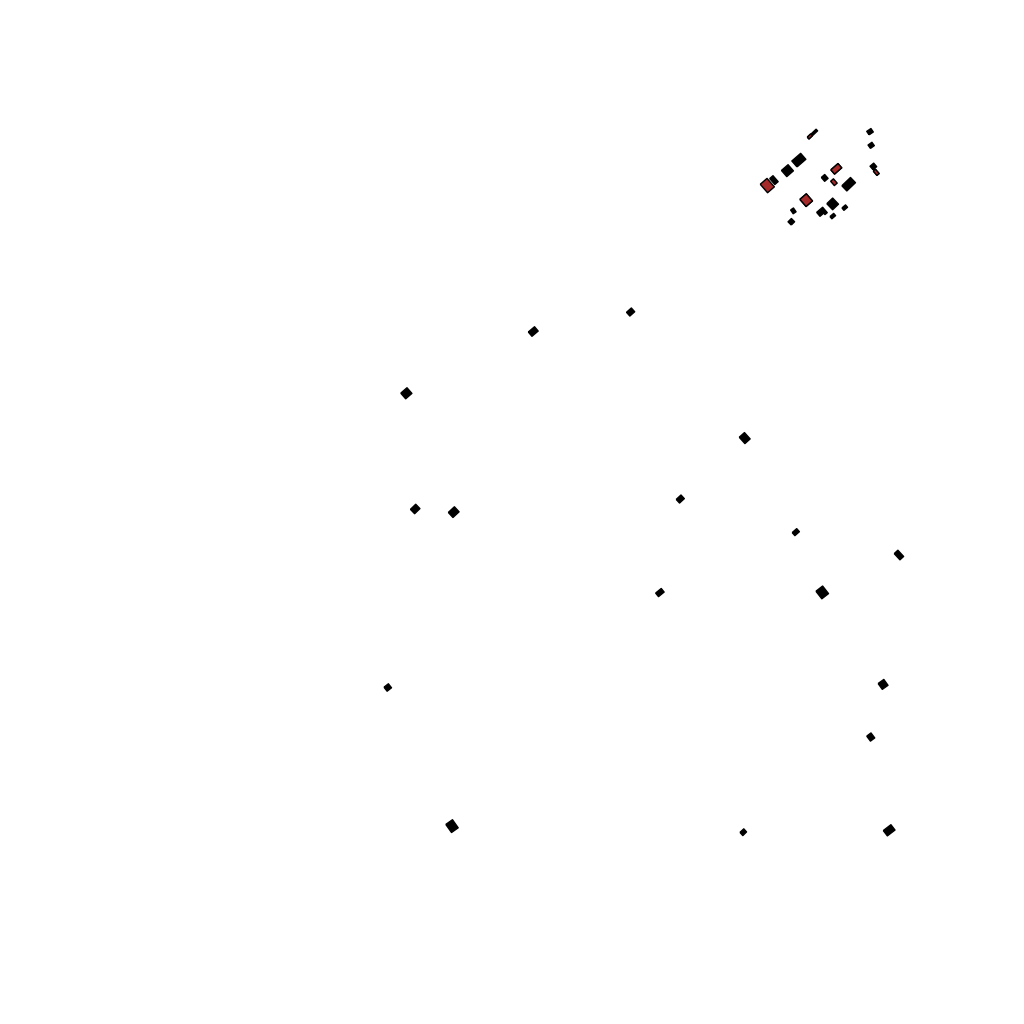
Tags: overhead vector_map, recreation, individual_rise, density_1, Building, Facility, 1.0 km²